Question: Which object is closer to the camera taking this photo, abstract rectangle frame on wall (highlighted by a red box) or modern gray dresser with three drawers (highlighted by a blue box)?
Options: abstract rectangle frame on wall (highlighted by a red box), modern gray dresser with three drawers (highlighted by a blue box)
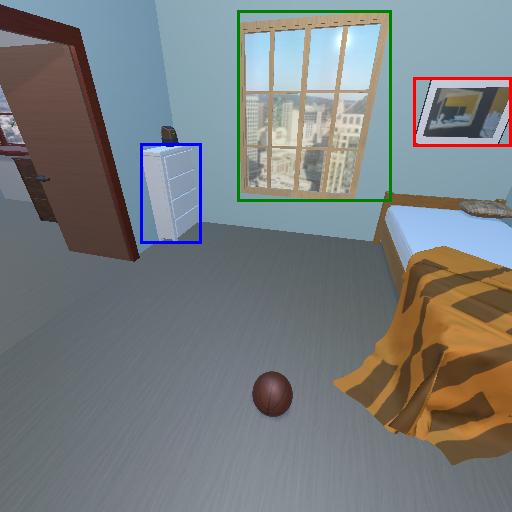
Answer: abstract rectangle frame on wall (highlighted by a red box)